Field crop: maize
Growth stage: 1
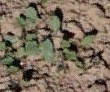
Species: convolvulus